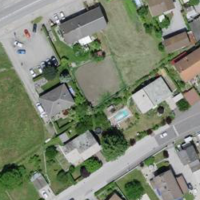
EUNIS habitat code: 54
Species observed at this site:
Cotinus coggygria